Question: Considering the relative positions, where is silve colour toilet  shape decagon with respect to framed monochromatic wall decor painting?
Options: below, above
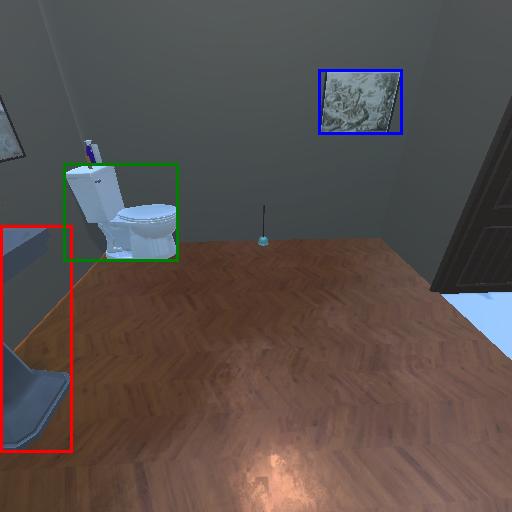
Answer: below